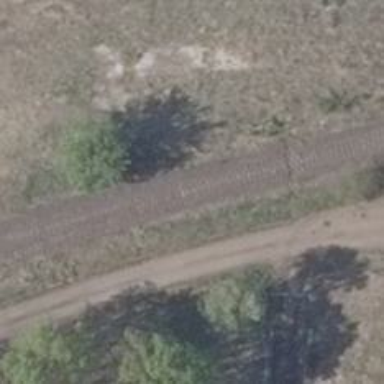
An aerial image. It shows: Railway yard in service.